Field crop: tomato
Growth stage: 1
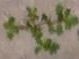
Species: portulaca